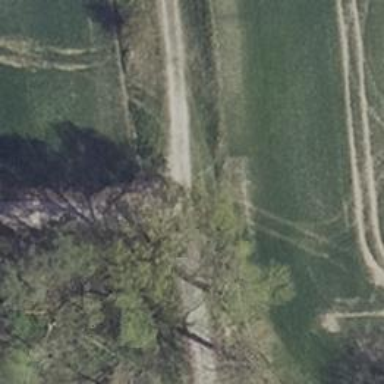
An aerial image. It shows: Grassy track road with grade 4 track type.